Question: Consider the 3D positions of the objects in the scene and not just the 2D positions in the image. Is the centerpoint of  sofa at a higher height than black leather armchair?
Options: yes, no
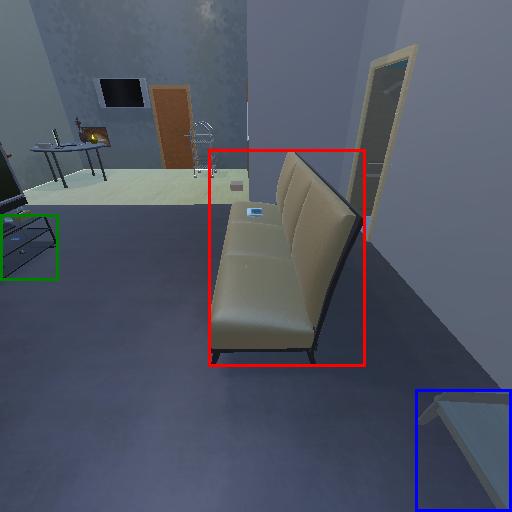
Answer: yes